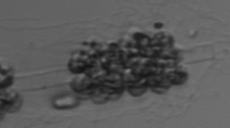
Label: Leptocylindrus_mediterraneus